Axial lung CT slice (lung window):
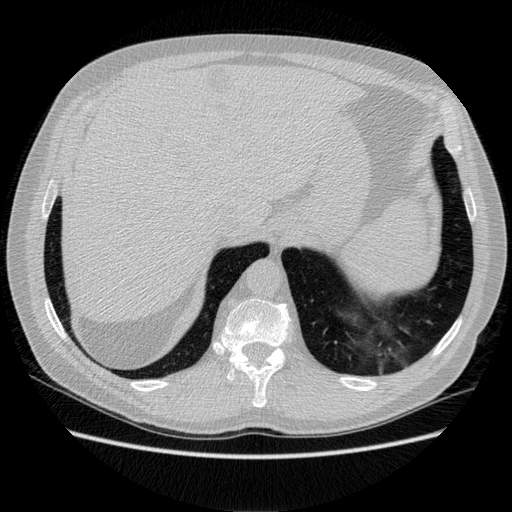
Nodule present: no